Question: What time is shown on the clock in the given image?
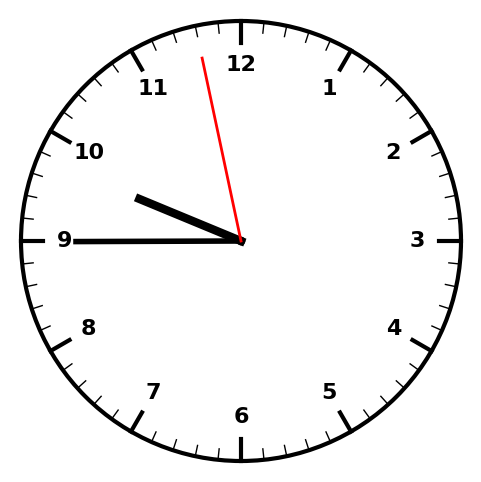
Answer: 09:44:58